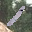
Label: 1